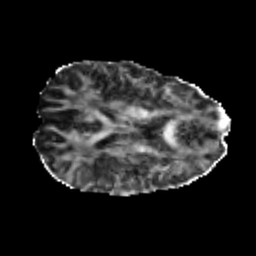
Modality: FA
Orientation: axial
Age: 25
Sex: male
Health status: healthy
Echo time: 0.074 s